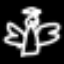
Label: angel